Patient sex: M
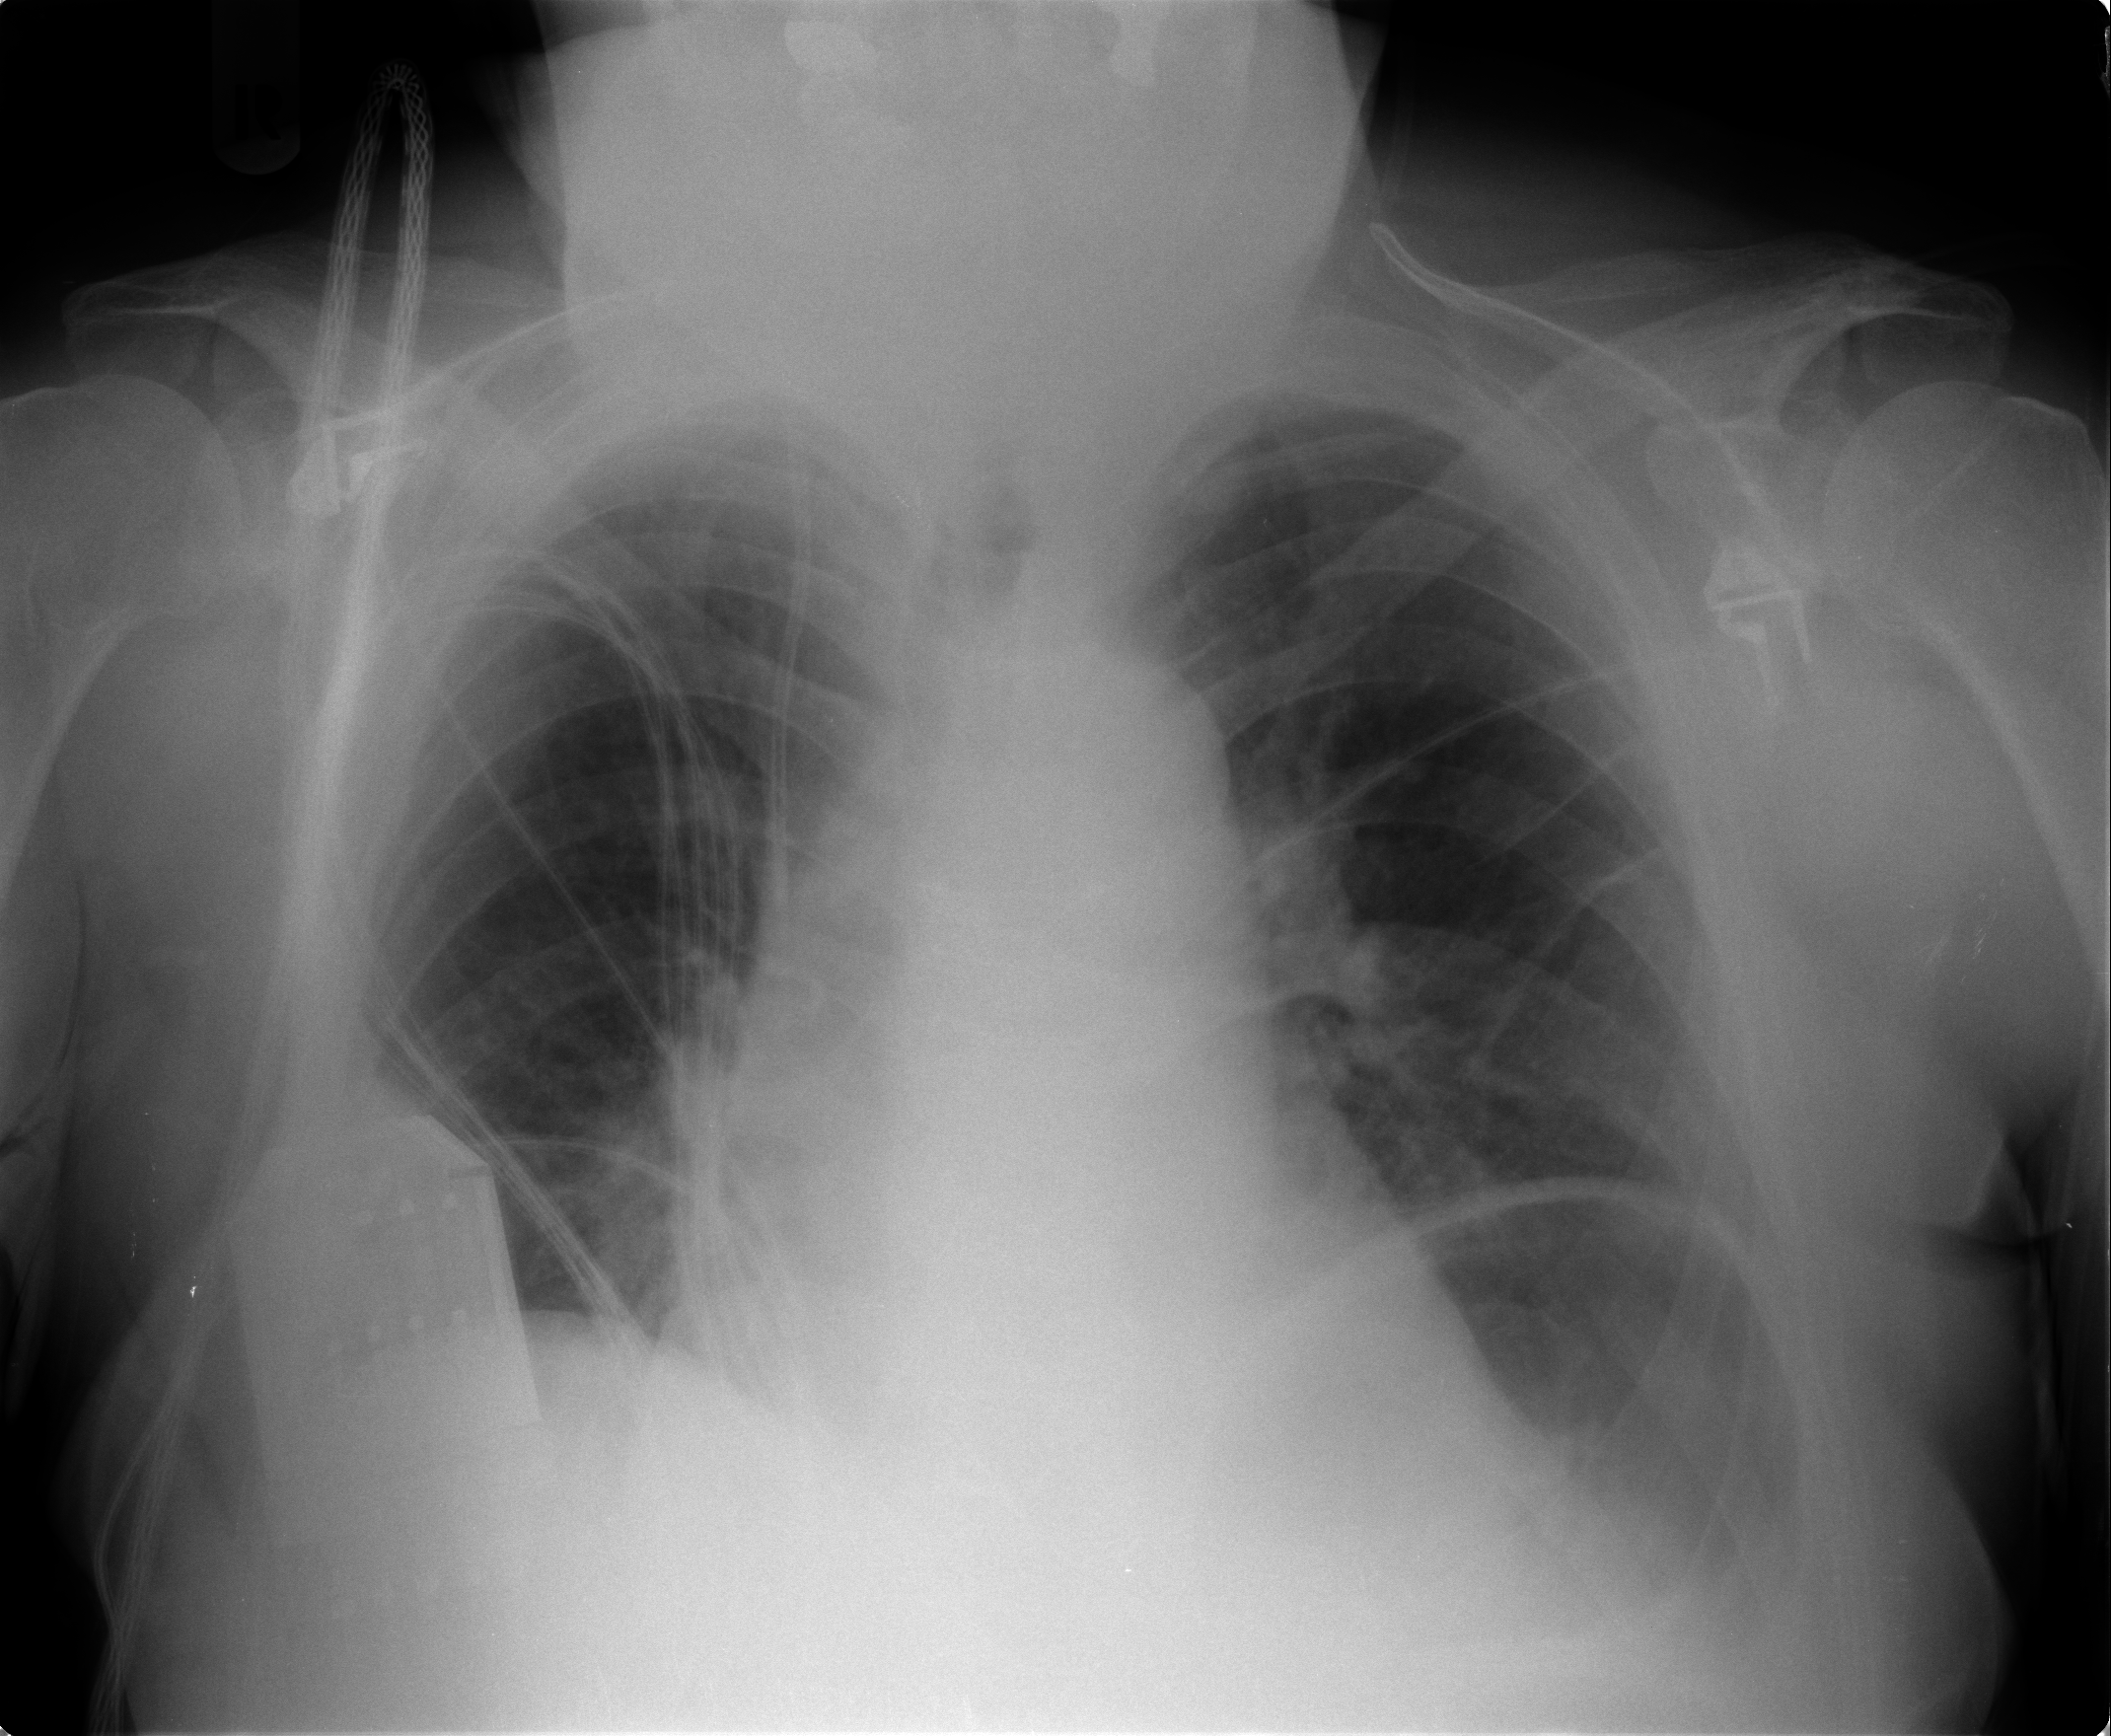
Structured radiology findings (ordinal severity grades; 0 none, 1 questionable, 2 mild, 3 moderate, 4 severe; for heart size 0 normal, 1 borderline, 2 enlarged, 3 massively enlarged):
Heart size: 1
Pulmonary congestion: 3
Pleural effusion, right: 1
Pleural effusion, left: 2
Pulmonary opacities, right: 1
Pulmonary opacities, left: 1
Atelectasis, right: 1
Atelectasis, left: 2